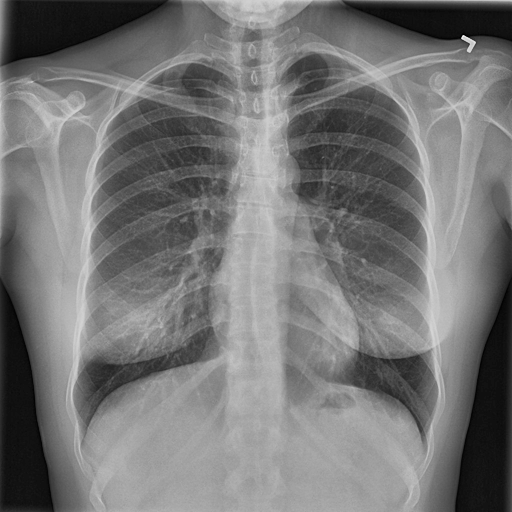
Finding: NORMAL